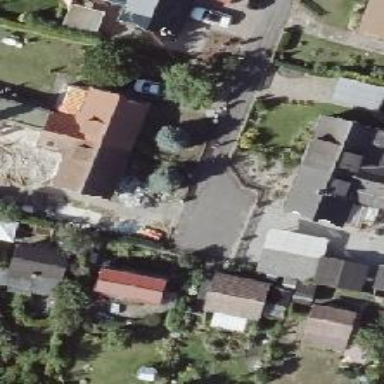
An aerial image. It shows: Smooth asphalt road in residential area.